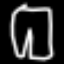
Label: pants